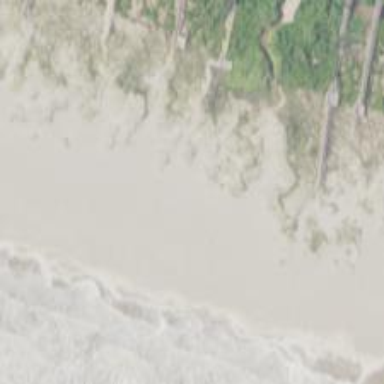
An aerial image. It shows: Scenic beach with natural beauty.